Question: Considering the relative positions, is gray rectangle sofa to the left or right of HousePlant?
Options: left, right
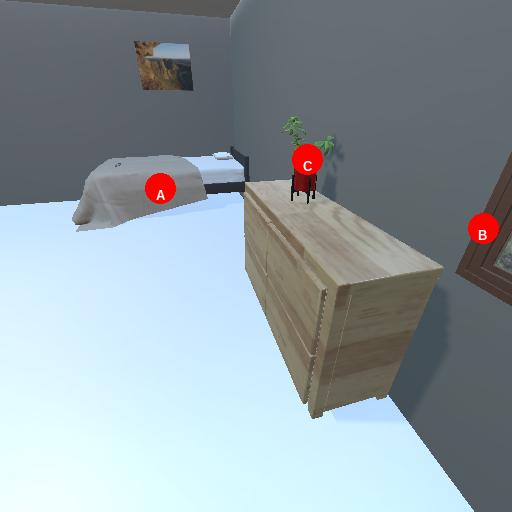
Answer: left